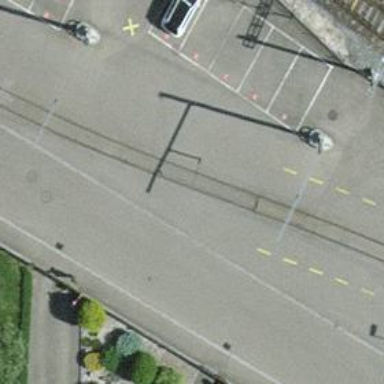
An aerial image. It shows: Narrow-gauge railway with electrified tracks using contact line. Located in service yard with one track.